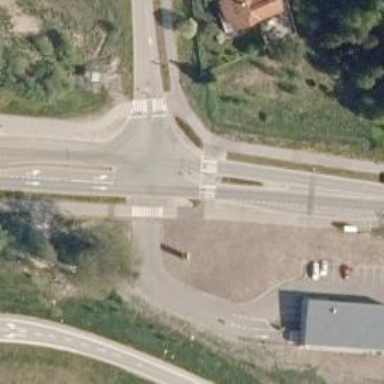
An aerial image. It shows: Asphalt cycleway.